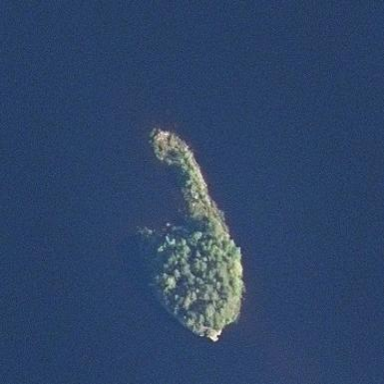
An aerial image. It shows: Islet.